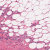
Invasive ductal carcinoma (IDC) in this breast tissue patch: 0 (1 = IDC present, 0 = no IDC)